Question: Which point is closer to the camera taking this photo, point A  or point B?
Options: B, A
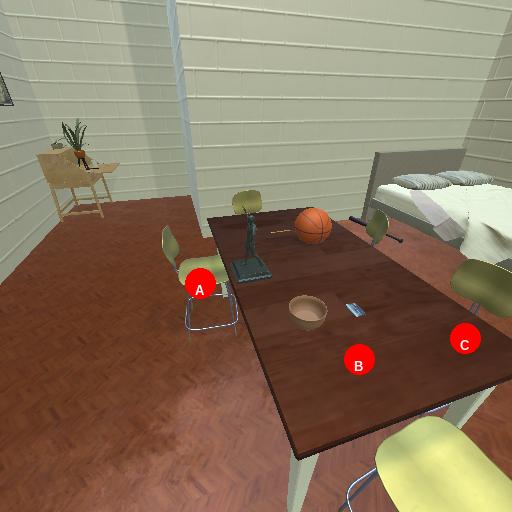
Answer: B